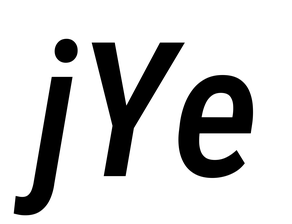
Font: Roboto-Italic_Condensed_Medium_Italic